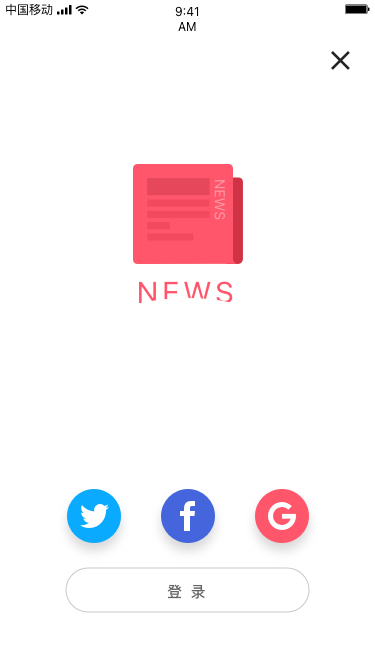
Text in this UI design:
登 录
NEWS
NEWS